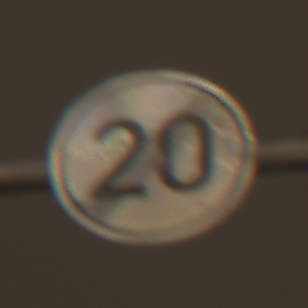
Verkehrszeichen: EndeGeschwindigkeit20
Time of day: Night
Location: Outdoor (Urban)
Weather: Overcast
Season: NotSpecified
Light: Artificial